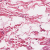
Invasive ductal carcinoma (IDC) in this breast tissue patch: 0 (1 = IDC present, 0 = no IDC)